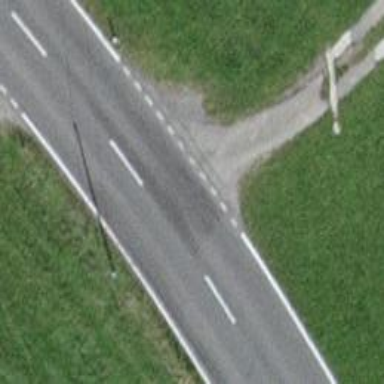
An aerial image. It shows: Secondary road.